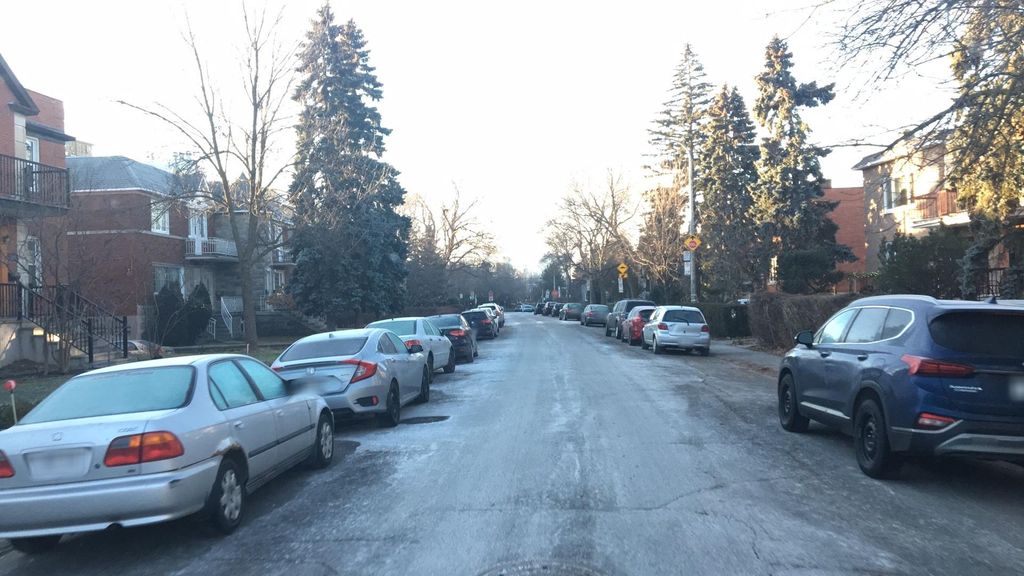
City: montreal